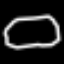
Label: octagon